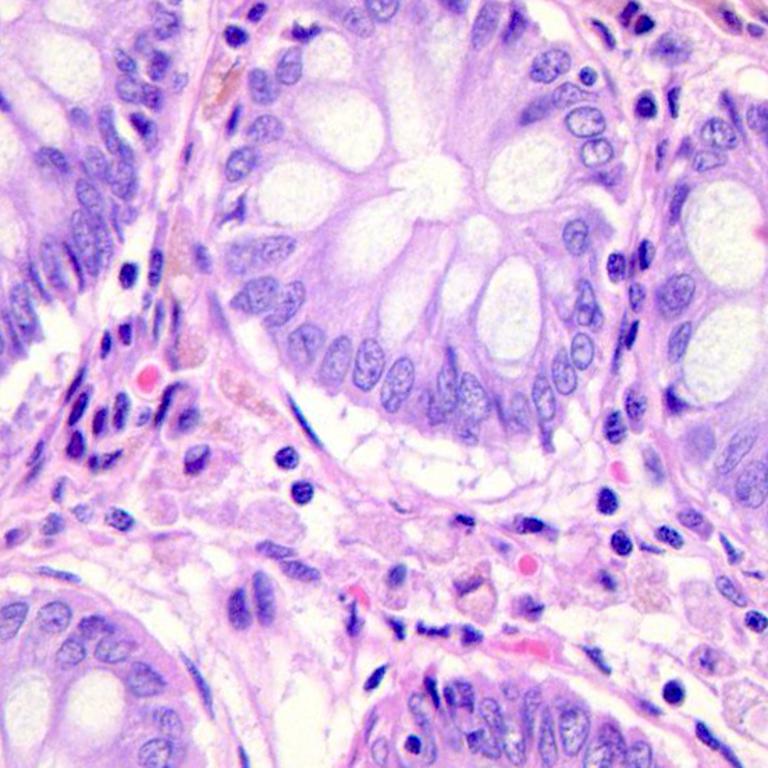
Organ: colon
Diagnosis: benign